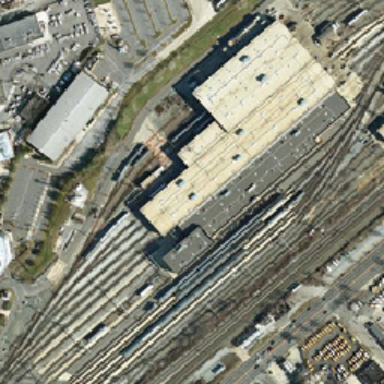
There are trains railways buildings grasslands and cars .